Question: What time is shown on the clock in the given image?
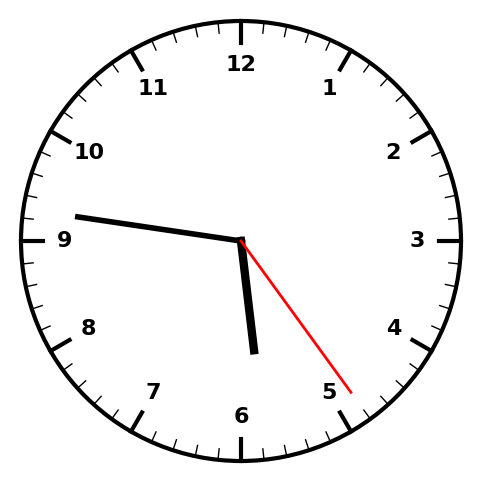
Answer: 05:46:24